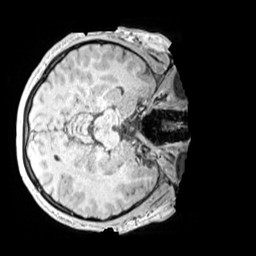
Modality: MP2RAGE
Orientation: axial
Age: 11
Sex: female
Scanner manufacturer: siemens
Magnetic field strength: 3 T
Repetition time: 4 s
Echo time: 0.00299 s